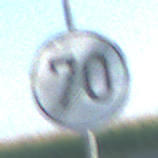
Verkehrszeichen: EndeGeschwindigkeit70
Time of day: MorningAfternoon
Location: Outdoor (RoadRail)
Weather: Clear
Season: NotSpecified
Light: Natural